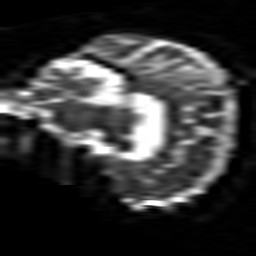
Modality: ADC
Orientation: sagittal
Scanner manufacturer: siemens
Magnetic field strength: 1.5 T
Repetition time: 8.1 s
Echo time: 0.119 s